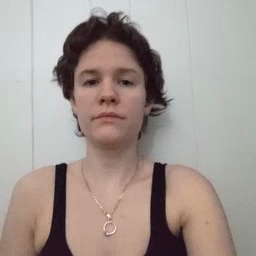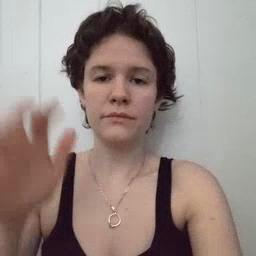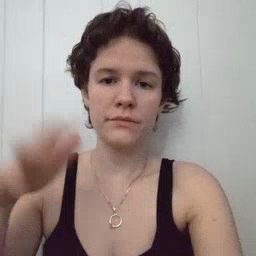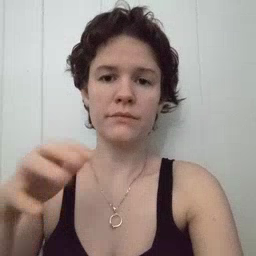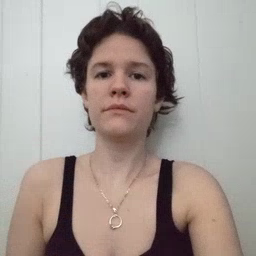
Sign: rain